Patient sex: M
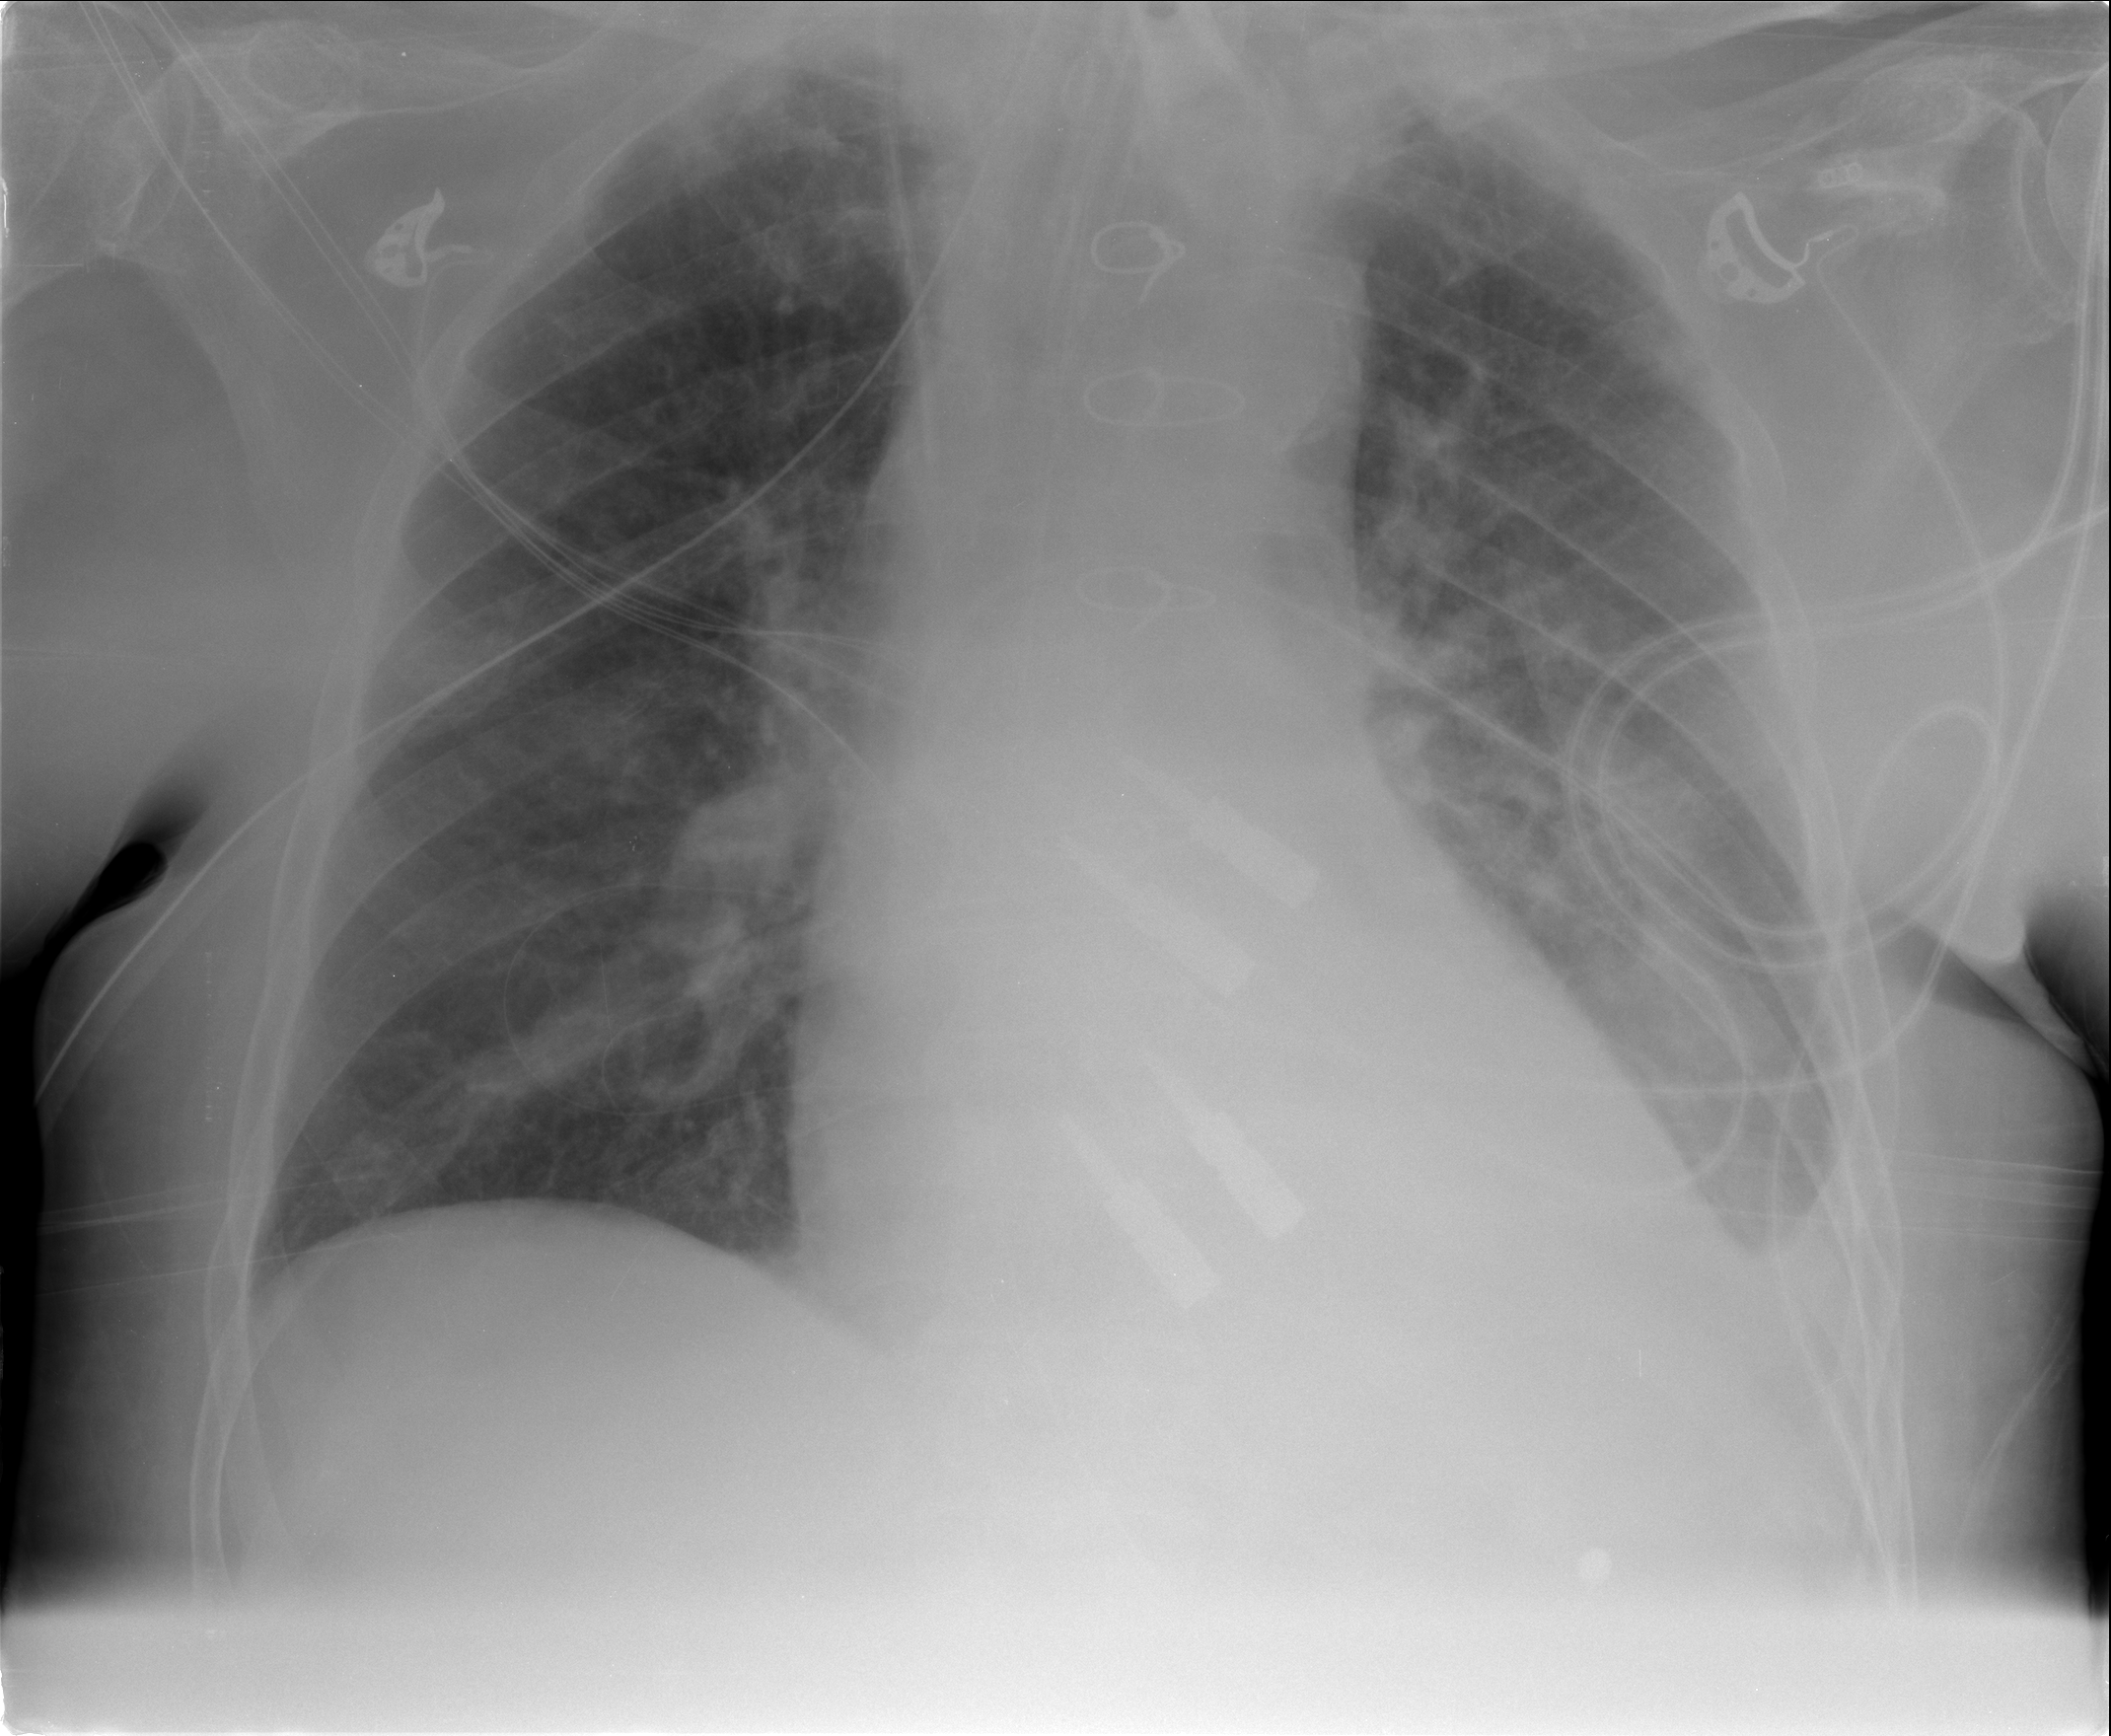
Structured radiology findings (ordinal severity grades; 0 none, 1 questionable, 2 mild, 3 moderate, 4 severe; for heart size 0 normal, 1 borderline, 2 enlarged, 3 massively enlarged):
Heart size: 1
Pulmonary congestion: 2
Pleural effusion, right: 0
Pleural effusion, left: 2
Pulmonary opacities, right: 0
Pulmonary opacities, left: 0
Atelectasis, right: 0
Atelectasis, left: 2